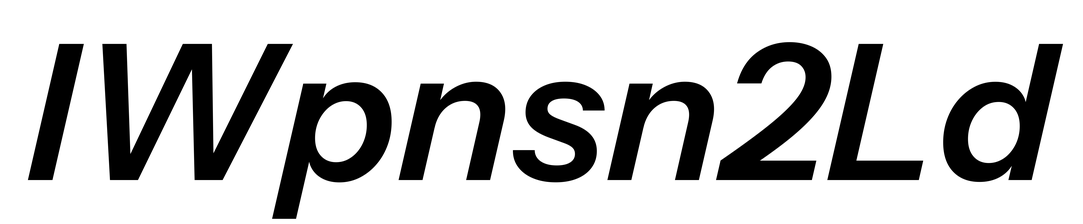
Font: InstrumentSans-Italic_SemiBold_Italic